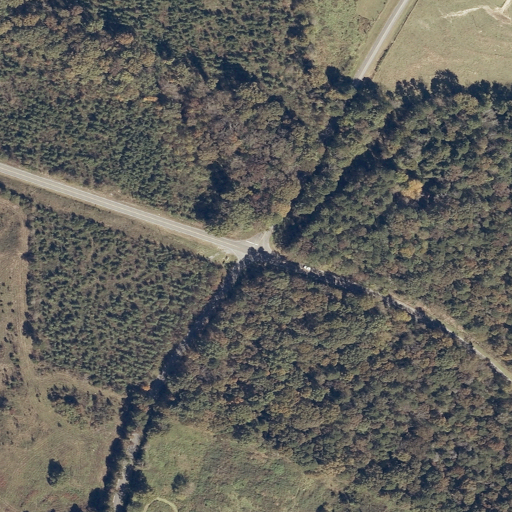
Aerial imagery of gap in Alabama named Smith Gap containing mixed forest, deciduous forest, open development, pasture, shrub, evergreen forest, grassland, and low intensity development